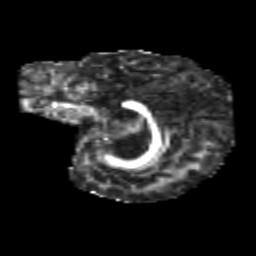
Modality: FA
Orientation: sagittal
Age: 7
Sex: female
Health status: healthy